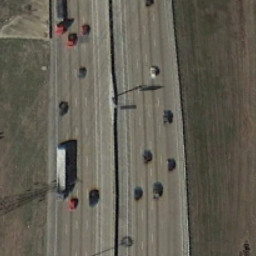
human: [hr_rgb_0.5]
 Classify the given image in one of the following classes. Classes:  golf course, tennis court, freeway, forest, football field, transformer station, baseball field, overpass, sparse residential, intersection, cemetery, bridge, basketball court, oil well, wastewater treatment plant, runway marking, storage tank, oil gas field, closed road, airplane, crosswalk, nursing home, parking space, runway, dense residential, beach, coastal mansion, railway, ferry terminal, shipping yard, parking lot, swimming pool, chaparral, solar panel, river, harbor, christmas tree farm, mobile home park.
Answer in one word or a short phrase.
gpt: freeway